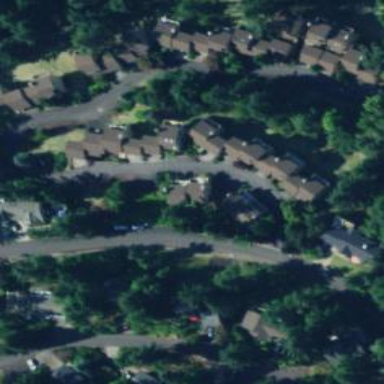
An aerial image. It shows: Residential area consisting of condominiums.